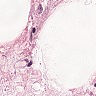
Metastatic tissue present: no